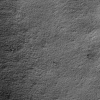
Atmospheric dust classification: not_dusty